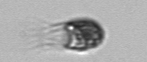
Label: Balanion